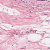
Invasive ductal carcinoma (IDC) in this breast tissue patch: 0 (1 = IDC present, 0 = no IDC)